Interaction volume radius: 5 \u00c5
Interaction volume height: 20 \u00c5
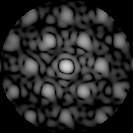
Disorder parameter: 0.2724